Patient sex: M
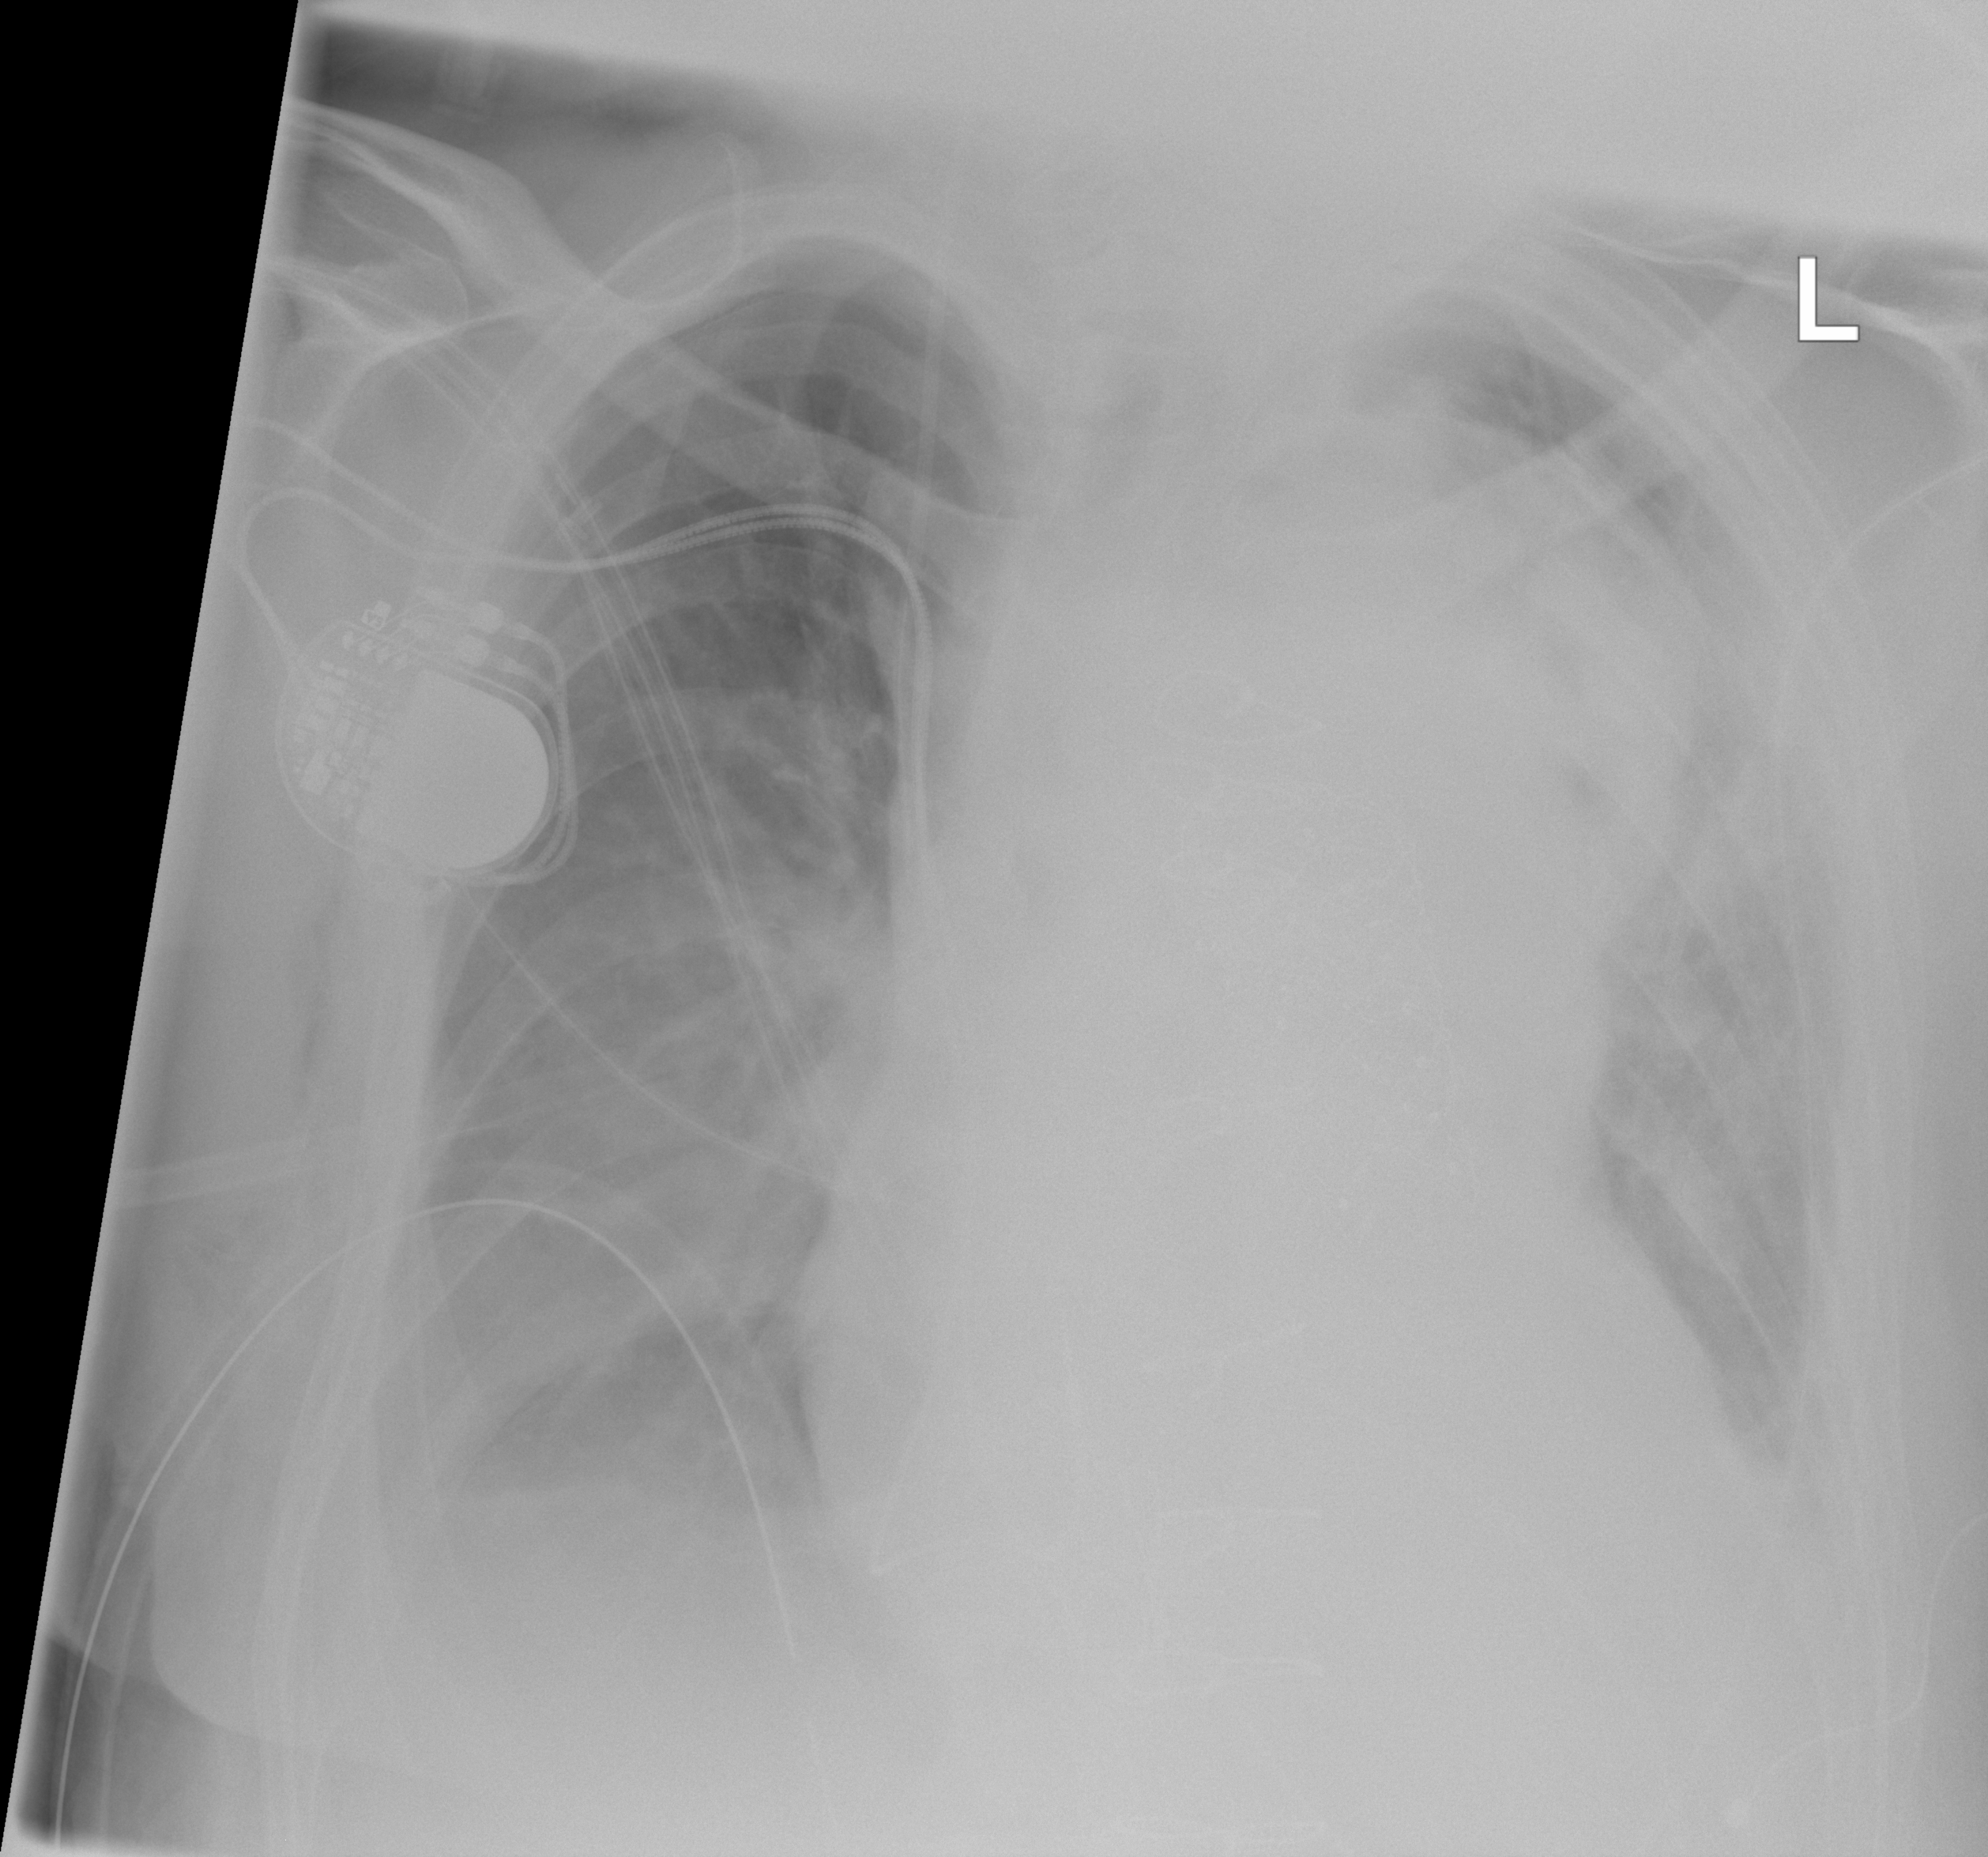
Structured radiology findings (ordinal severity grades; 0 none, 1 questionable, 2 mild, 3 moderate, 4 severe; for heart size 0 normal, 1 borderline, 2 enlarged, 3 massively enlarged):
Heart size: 1
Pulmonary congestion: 2
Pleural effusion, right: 2
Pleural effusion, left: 2
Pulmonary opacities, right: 0
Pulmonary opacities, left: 2
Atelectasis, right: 2
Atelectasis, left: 2